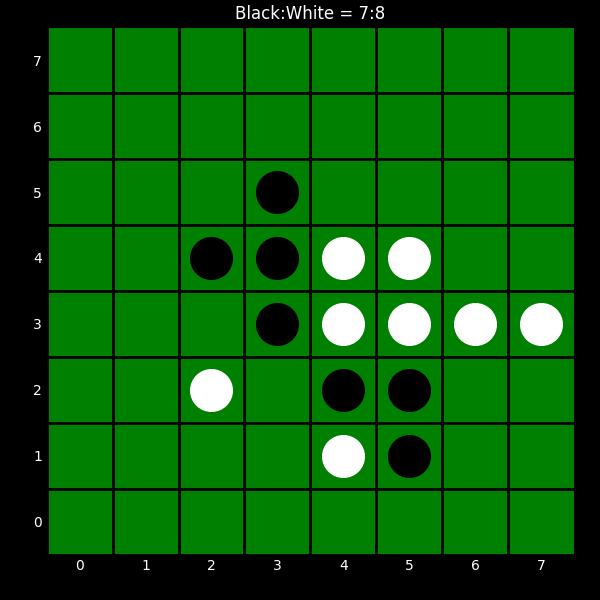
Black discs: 7
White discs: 8